Question: I want to convert the vertices of a triangle strip to independent triangles so I can draw them using OpenGL's 'GL_TRIANGLES' primitive type.
However, none of the following two codes works and I cannot understand why:
'''
for(int i = 0; i < triangleStripVertices.size() - 2; i++) {
triangleVertices.add(triangleStripVertices.get(i));
triangleVertices.add(triangleStripVertices.get(i + 1));
triangleVertices.add(triangleStripVertices.get(i + 2));
}
'''
and this one doesn't work either:
'''
for(int i = 0; i < triangleStripVertices.size() - 2; i++) {
if(i % 2 == 1) {
triangleVertices.add(triangleStripVertices.get(i));
triangleVertices.add(triangleStripVertices.get(i + 2));
triangleVertices.add(triangleStripVertices.get(i + 1));
} else {
triangleVertices.add(triangleStripVertices.get(i));
triangleVertices.add(triangleStripVertices.get(i + 1));
triangleVertices.add(triangleStripVertices.get(i + 2));
}
}
'''
what am I doing wrong here?
The broken output looks like:

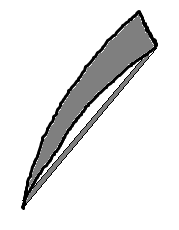
Answer: You're pretty close in your attempt, but there's one point you're missing. Triangle strips have a concept of the "oldest vertex", which is the one that is removed once a triangle is processed. Because of needing to keep the facedness (sometimes called ) of the triangles the same in the strip, the oldest vertex isn't the next one in the list; it flip-flops between the oldest and second oldest in the list.
For example, let's say you have a list of vertex indices
'''
GLuint indices = { 0, 1, 2, 3, 4, 5 };
'''
and you call 'glDrawElements()' with that list. The following triangles will be rendered, using the vertex indices from the above list: (0, 1, 2), (2, 1, 3), (2, 3, 4), (4, 3, 5).
So, to unwind a triangle strip into a set of triangles, you need to take that into account. Here's a snippet that will do what you want:
'''
for (int i = 0; i < triangleStripVertices.size() - 2; i++) {
if (i % 2) {
triangleVertices.add(triangleStripVertices.get(i + 1));
triangleVertices.add(triangleStripVertices.get(i));
triangleVertices.add(triangleStripVertices.get(i + 2));
}
else {
triangleVertices.add(triangleStripVertices.get(i));
triangleVertices.add(triangleStripVertices.get(i + 1));
triangleVertices.add(triangleStripVertices.get(i + 2));
}
}
'''